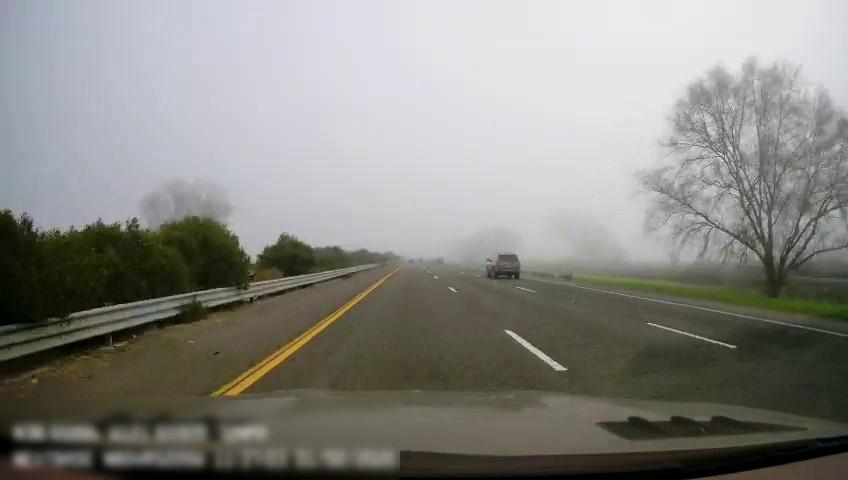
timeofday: Day
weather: Sunny
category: Drivable Space
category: Vehicles | SUV
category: Lanes | Current Lane
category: Lanes | Current Lane
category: Lanes | Alternate Lane
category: Lanes | Alternate Lane